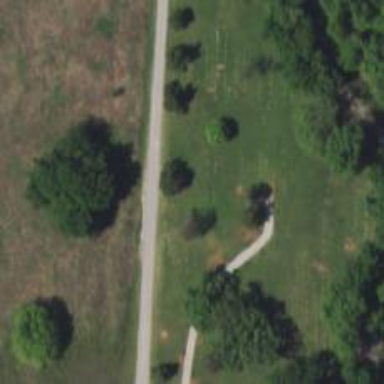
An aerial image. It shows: Graveyard with graves.